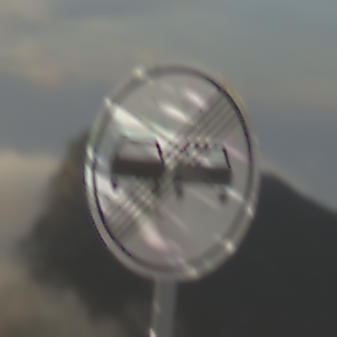
Verkehrszeichen: EndeUeberholverbot
Umgebung: Outdoor, Nature
Tageszeit: SunriseSunset
Wetter: PartlyCloudy
Licht: Natural
Jahreszeit: Summer
Kontrast: HighContrast